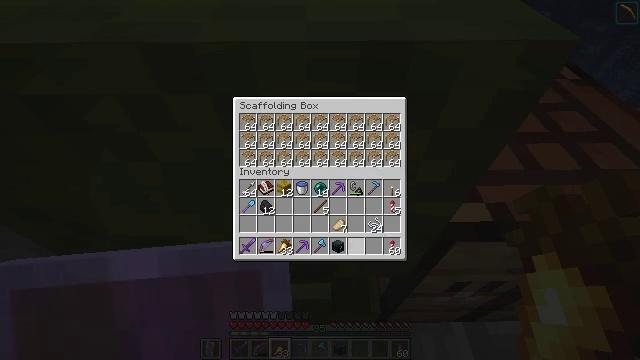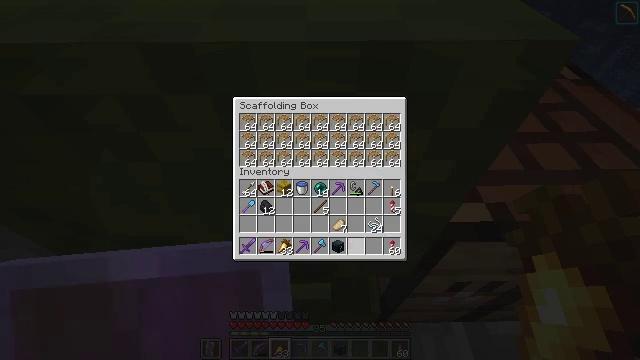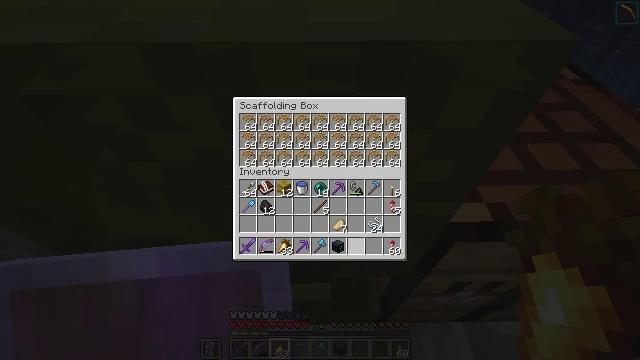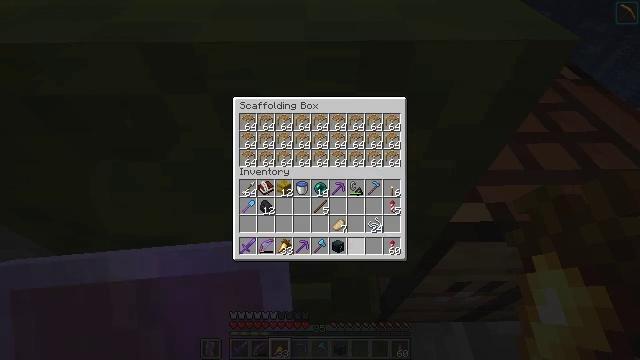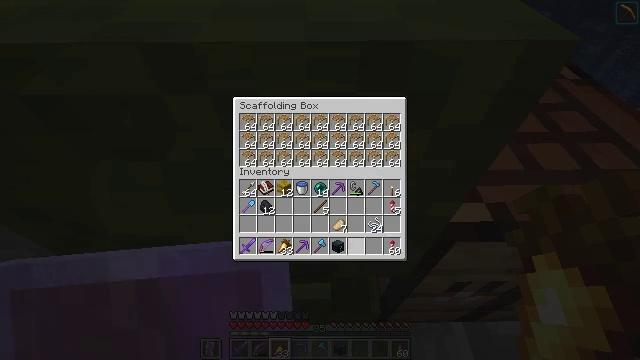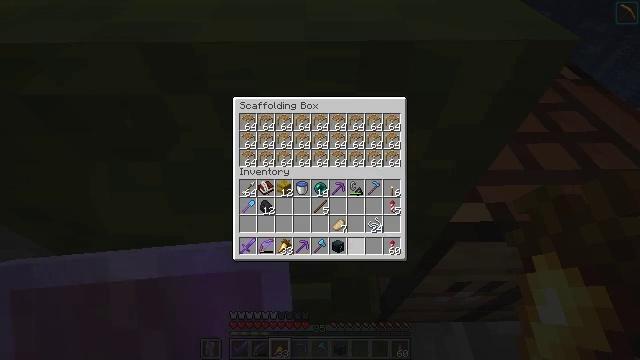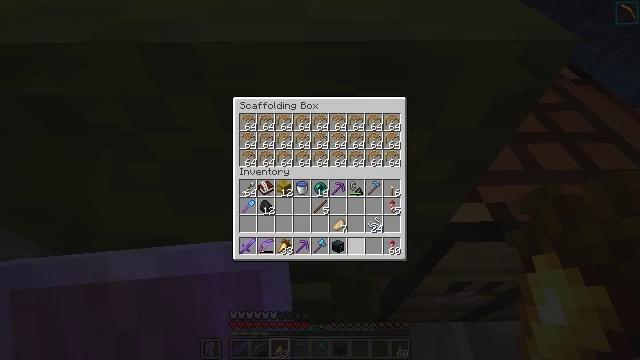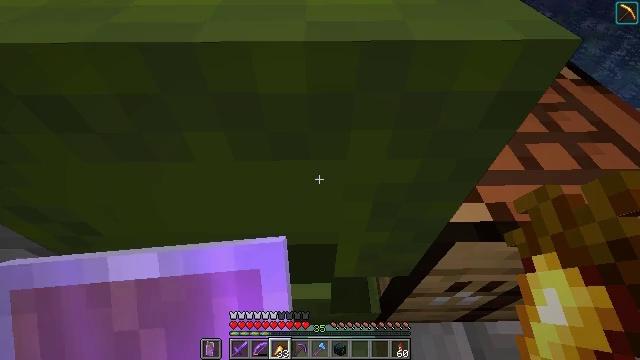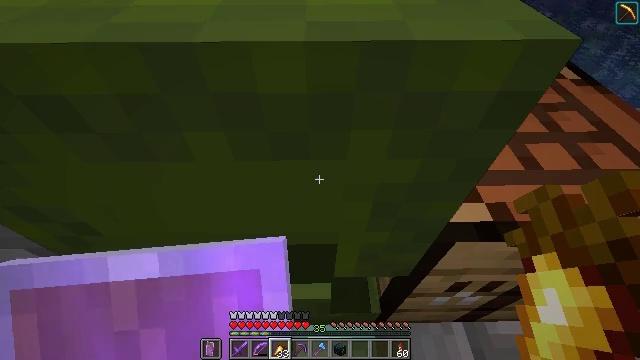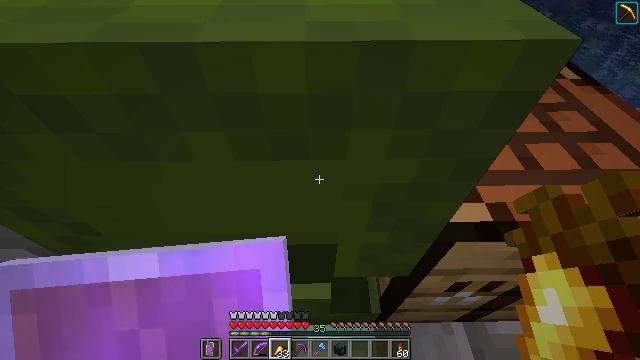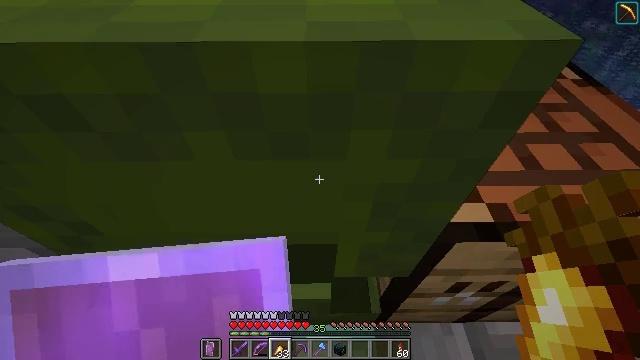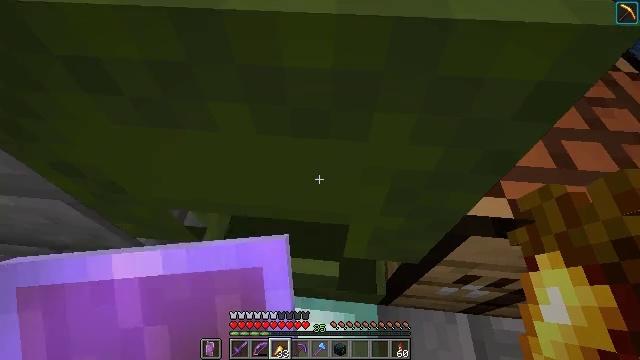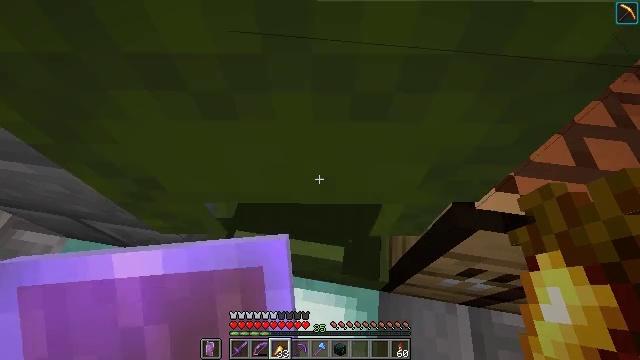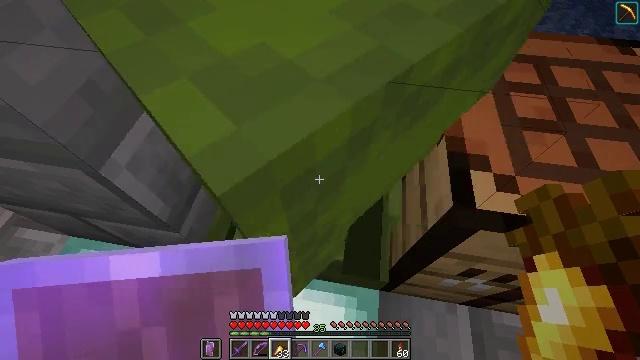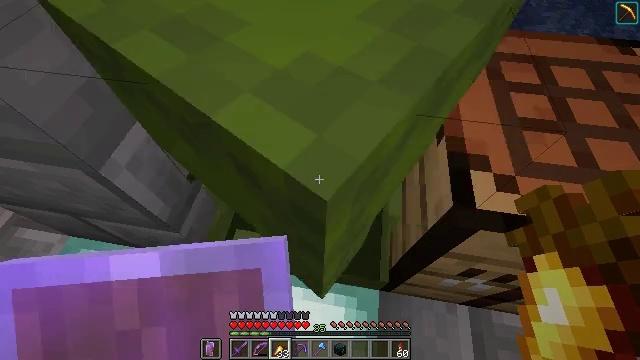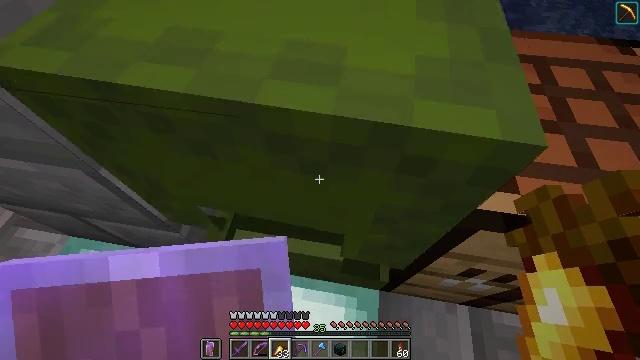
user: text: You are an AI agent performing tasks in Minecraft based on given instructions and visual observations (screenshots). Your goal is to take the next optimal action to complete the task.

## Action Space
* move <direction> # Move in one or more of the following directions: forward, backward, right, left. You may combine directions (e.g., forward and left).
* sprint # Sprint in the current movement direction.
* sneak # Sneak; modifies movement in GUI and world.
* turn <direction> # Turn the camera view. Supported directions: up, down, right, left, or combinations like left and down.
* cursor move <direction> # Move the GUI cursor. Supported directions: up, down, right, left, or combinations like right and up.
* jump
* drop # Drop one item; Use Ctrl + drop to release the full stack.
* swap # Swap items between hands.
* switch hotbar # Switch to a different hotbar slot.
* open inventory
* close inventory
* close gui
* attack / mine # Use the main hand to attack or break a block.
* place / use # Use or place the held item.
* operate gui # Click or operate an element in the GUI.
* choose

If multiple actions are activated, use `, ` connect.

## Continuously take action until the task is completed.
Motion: motion action
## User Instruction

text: Mine the green shulker box to collect it.
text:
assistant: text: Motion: sneak
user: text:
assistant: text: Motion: no_op
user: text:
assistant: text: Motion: no_op
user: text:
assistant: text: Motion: no_op
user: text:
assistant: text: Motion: no_op
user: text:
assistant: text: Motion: no_op
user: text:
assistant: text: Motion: no_op
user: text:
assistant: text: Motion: close gui
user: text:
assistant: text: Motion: no_op
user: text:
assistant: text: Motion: no_op
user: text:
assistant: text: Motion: turn left and down
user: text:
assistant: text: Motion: turn left and down
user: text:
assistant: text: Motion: no_op
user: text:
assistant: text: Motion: no_op
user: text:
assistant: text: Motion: no_op
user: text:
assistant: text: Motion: no_op
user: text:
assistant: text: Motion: no_op
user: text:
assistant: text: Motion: no_op
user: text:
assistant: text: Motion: no_op
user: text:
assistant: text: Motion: no_op
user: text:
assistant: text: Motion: no_op
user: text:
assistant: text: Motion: no_op
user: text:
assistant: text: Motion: no_op
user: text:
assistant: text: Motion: no_op
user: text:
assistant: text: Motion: no_op
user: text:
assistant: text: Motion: no_op
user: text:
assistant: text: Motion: no_op
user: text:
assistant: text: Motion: no_op
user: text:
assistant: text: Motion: no_op
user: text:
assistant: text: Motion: no_op